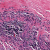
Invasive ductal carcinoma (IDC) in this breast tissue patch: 0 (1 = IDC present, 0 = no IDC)